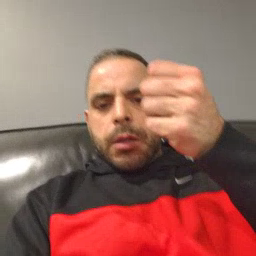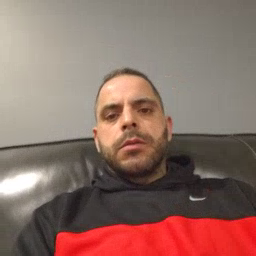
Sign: milk